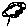
Label: flower